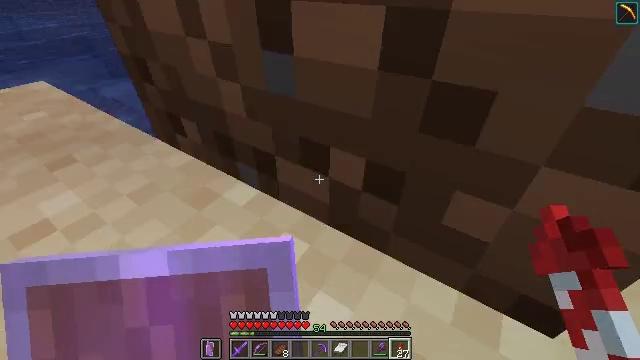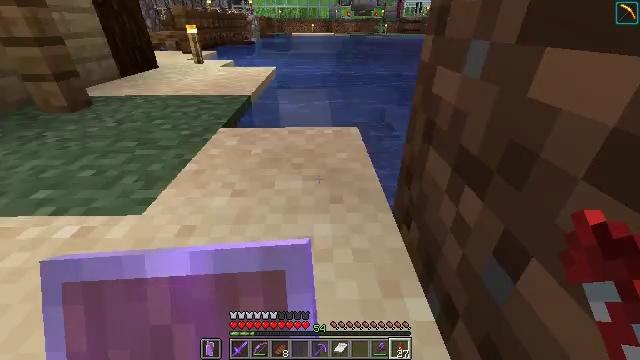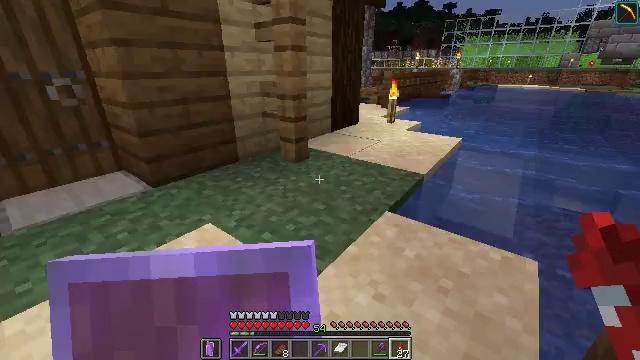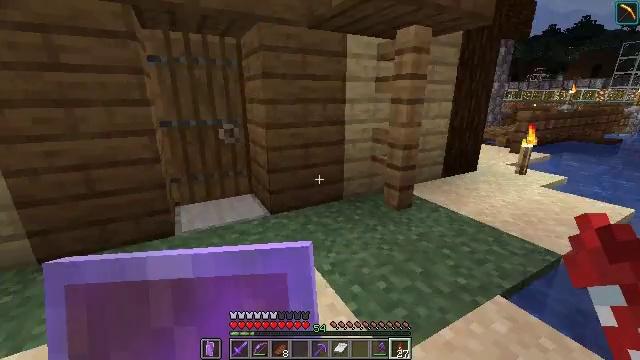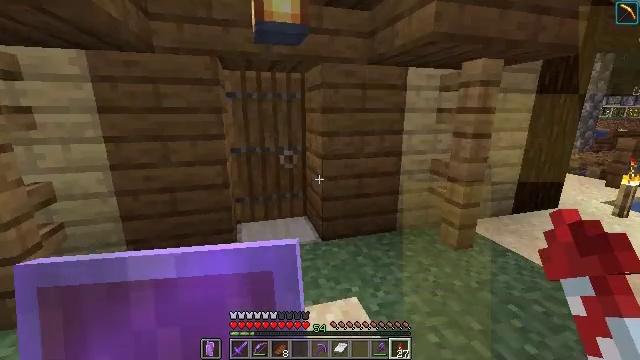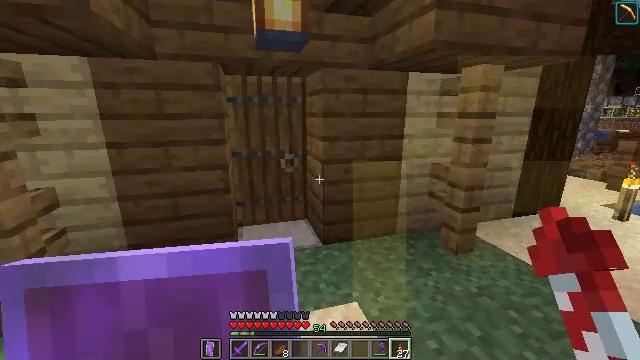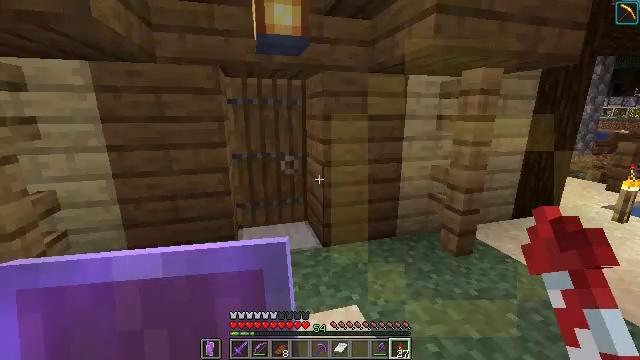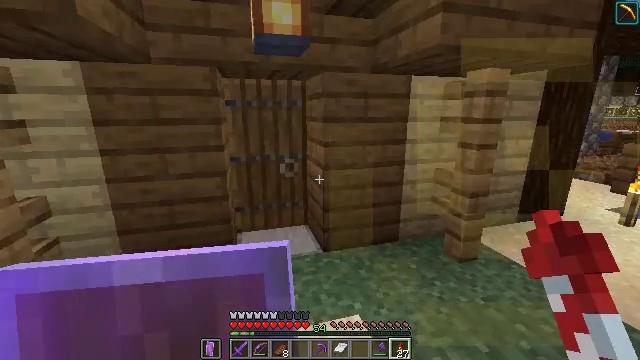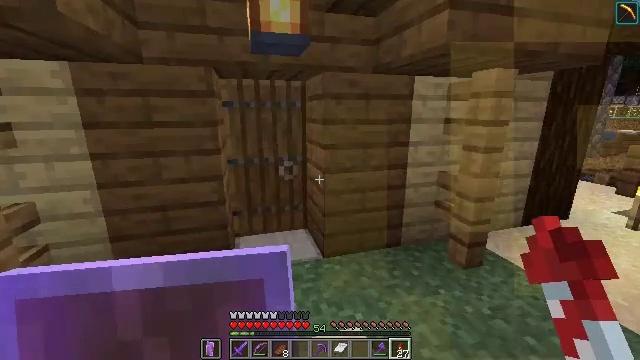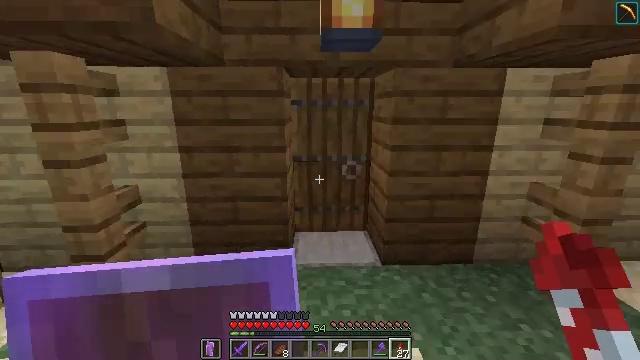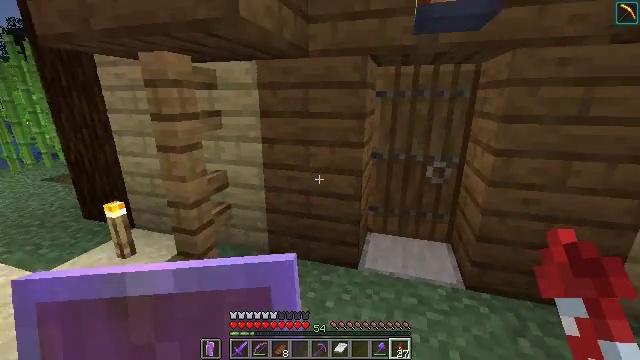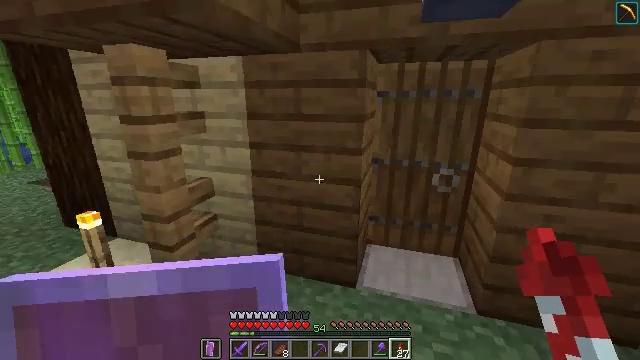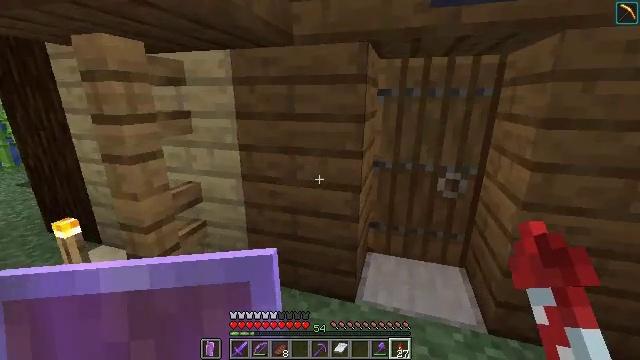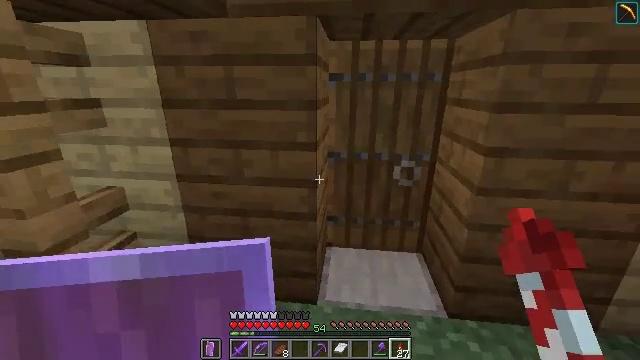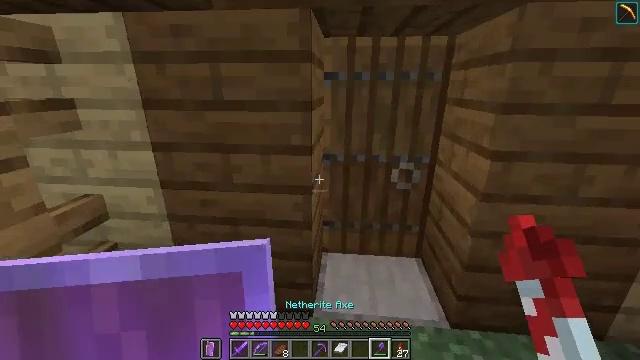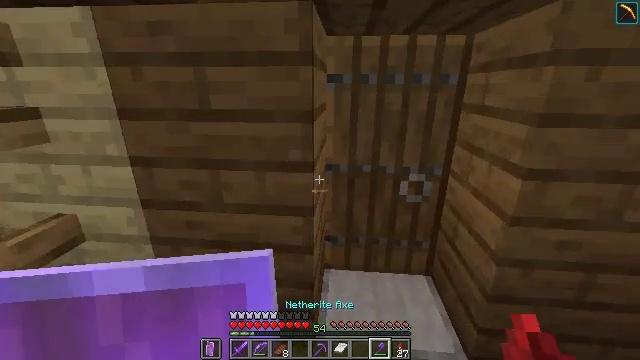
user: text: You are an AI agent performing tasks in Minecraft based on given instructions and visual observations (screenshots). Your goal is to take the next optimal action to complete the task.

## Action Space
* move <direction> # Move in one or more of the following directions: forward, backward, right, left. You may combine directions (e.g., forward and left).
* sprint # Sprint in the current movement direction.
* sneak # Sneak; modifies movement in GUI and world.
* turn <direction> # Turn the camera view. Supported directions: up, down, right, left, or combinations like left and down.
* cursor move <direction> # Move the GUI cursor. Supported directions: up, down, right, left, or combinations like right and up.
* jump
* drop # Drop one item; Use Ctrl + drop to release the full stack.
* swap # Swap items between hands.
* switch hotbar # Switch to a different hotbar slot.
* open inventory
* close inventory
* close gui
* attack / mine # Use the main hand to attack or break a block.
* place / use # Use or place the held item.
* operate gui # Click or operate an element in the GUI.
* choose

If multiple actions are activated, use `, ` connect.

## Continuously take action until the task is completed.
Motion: motion action
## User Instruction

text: Open the crafting table to make paper.
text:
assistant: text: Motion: turn left and up
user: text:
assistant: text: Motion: turn left and up
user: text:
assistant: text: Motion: turn left and up
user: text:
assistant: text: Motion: turn left and up
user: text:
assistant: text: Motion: no_op
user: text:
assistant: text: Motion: no_op
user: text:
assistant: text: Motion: move forward
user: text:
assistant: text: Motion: move forward
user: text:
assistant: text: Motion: move forward, turn left
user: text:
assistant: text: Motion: move forward, turn left and down
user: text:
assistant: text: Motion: move forward
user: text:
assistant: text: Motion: move forward
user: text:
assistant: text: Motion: move forward, turn right and down
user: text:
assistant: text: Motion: move forward, turn right
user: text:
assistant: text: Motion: move forward
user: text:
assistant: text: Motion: move forward
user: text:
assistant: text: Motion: move forward, turn right
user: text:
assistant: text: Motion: move forward and move right
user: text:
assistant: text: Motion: move forward and move right
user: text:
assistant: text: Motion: move forward and move right
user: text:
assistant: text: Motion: move forward
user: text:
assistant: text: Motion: move forward
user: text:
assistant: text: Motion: move forward
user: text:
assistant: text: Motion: move forward, turn right
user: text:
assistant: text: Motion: move forward
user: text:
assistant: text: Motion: move forward
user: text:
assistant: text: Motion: move forward
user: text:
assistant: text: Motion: move forward
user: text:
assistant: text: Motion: move forward, use / place
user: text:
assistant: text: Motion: move forward, use / place